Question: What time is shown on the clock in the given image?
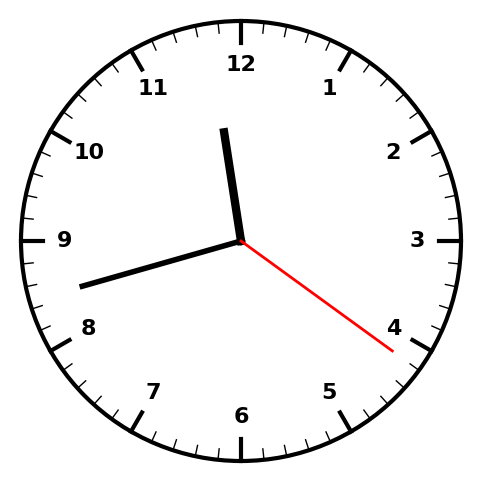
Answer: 11:42:21